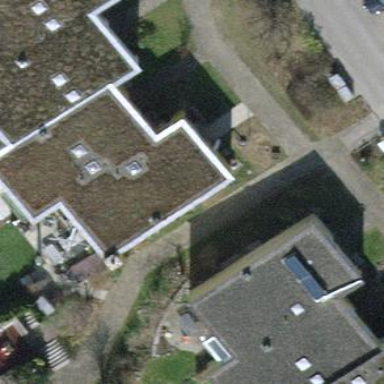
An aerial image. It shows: Terrace building.